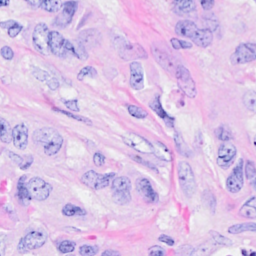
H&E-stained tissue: Breast